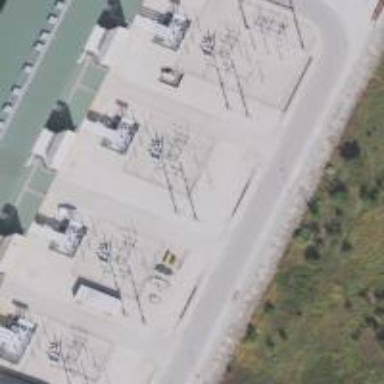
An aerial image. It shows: Switch for power supply.